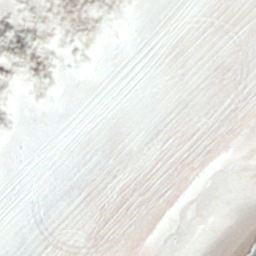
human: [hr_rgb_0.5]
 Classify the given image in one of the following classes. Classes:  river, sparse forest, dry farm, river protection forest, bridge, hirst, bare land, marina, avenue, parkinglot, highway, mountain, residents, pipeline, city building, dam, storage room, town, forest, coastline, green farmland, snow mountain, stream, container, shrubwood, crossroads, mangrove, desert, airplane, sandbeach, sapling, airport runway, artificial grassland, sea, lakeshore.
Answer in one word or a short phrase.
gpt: sandbeach